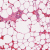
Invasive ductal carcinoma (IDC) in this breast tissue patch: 0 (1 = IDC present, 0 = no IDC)